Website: apple
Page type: billing-address
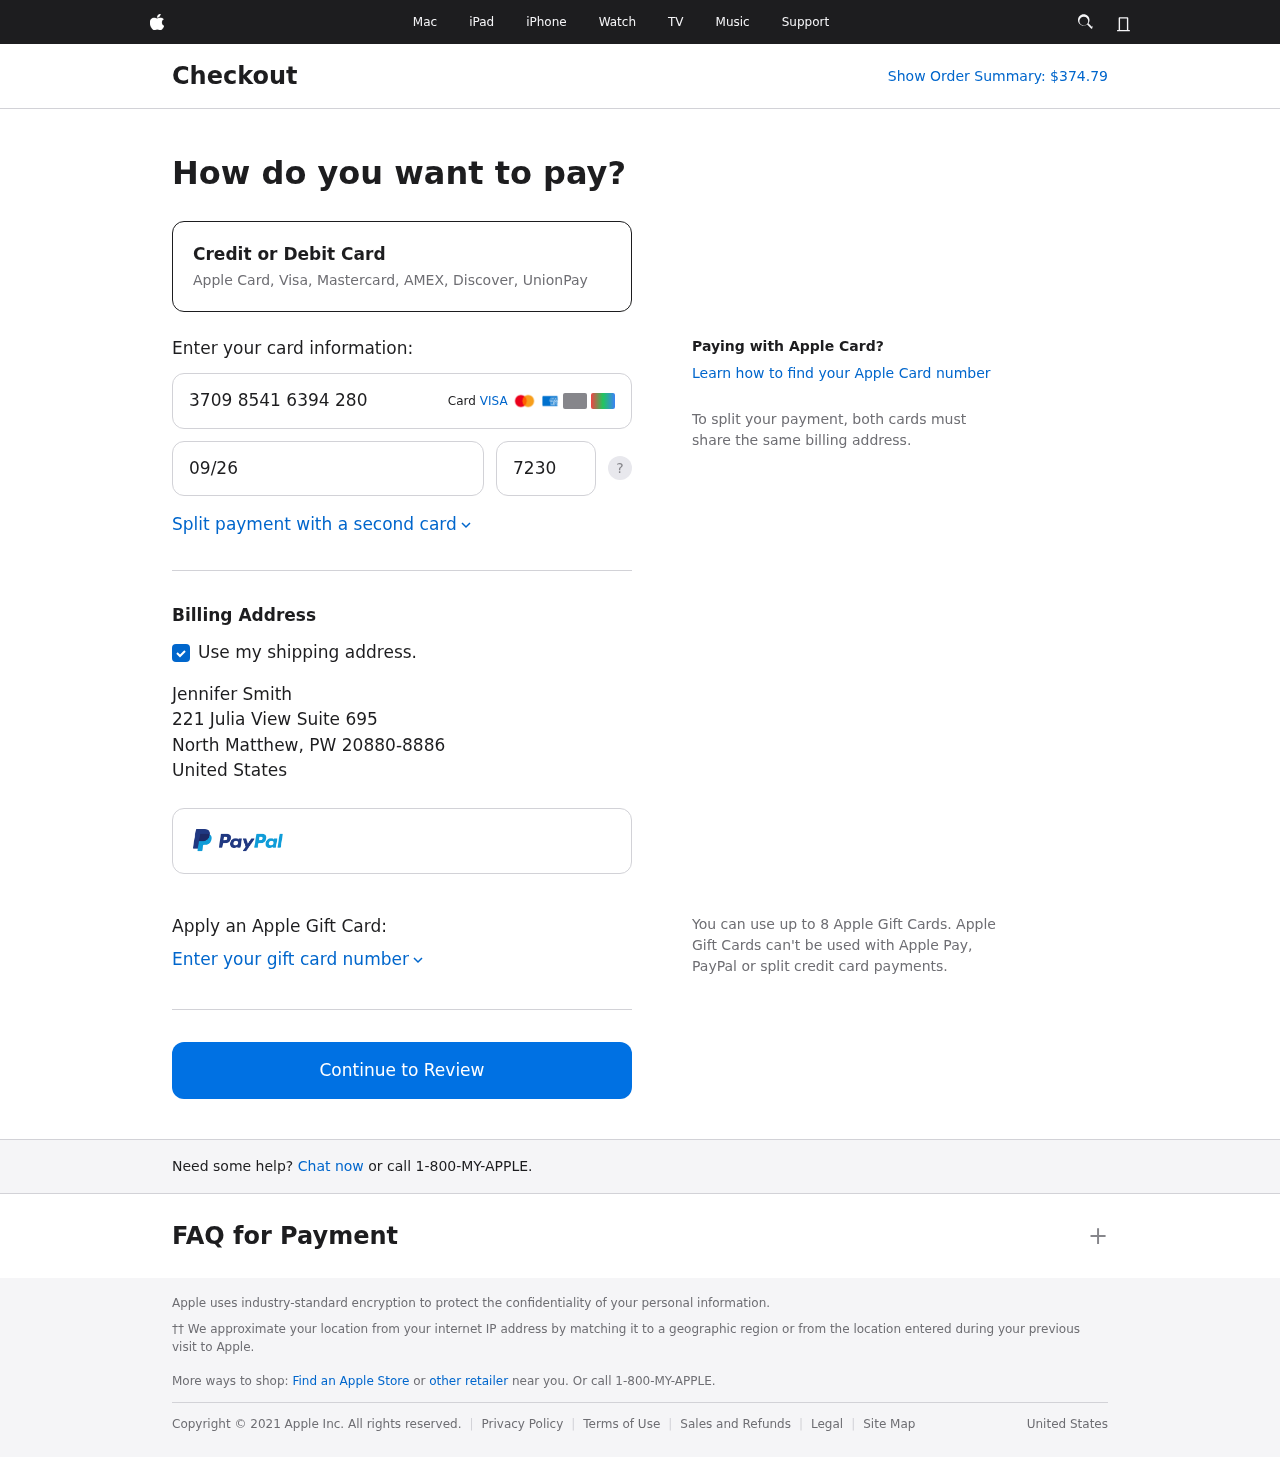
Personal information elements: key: PII_CARD_CVV
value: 7230
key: PII_CARD_EXPIRY
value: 09/26
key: PII_CARD_NUMBER
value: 3709 8541 6394 280
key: PII_CITY
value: North Matthew
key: PII_COUNTRY
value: United States
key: PII_FULLNAME
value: Jennifer Smith
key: PII_POSTCODE_FULL
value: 20880-8886
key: PII_STATE_ABBR
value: PW
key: PII_STREET
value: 221 Julia View Suite 695
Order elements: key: ORDER_TOTAL
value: Show Order Summary: $374.79